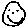
Label: smiley face